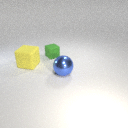
large blue metal sphere to the right of large yellow rubber cube